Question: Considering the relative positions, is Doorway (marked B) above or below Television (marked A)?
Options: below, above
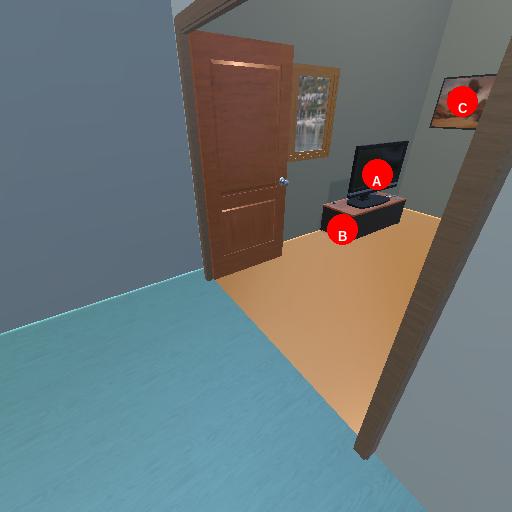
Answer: below